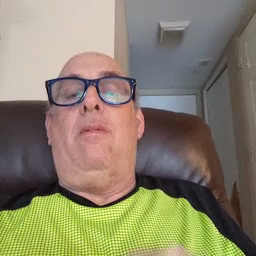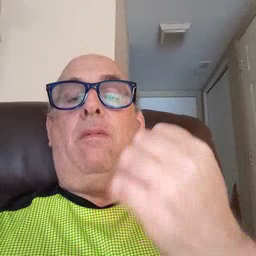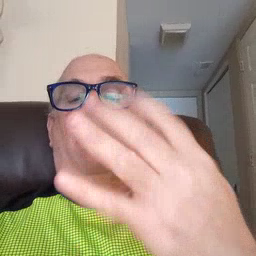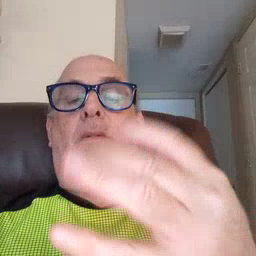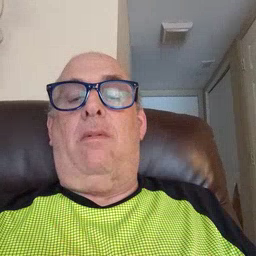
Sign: many